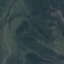
Land use / land cover class: HerbaceousVegetation